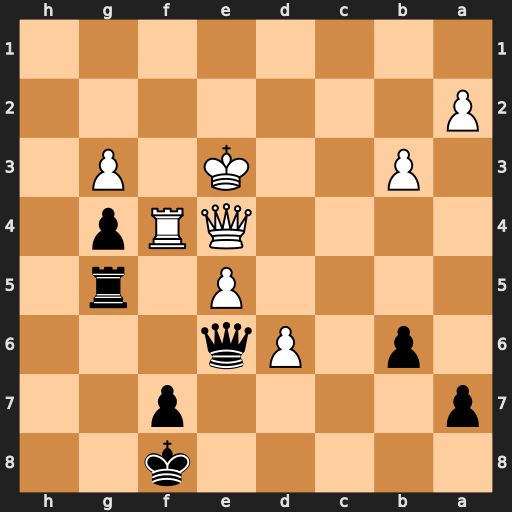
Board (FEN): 5k2/p4p2/1p1Pq3/4P1r1/4QRp1/1P2K1P1/P7/8
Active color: b
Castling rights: -
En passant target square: -
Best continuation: Rxe5 Qxe5 Qxe5+